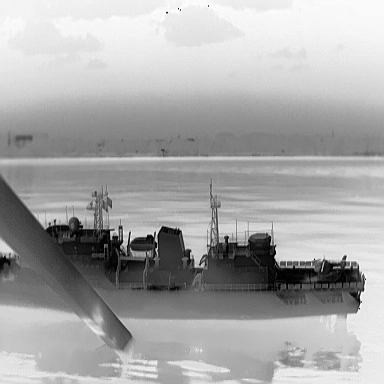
There is a warship in the infrared image.